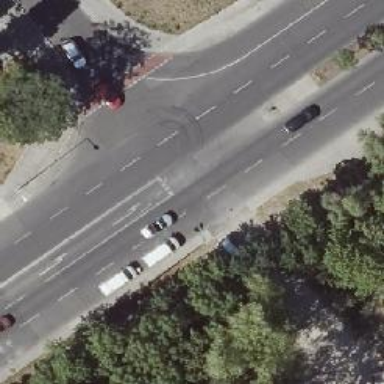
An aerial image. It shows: Secondary road with lane markings and asphalt cycle track on the right side.